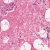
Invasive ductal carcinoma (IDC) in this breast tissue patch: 0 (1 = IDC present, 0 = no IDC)